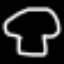
Label: mushroom